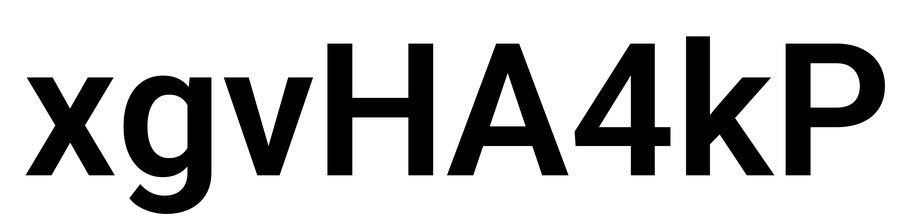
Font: Roboto_SemiBold